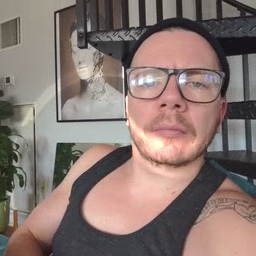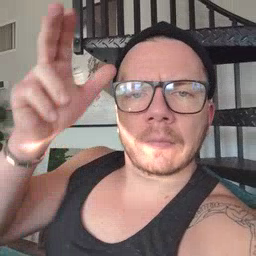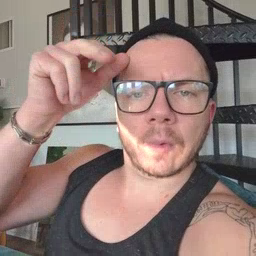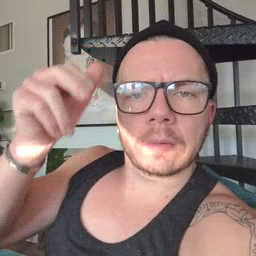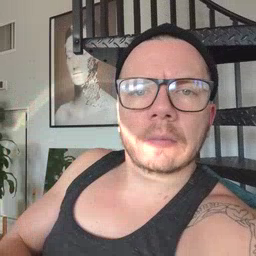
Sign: horse